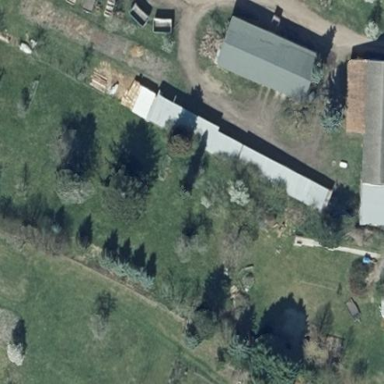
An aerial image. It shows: Flat roofed farm auxiliary building.